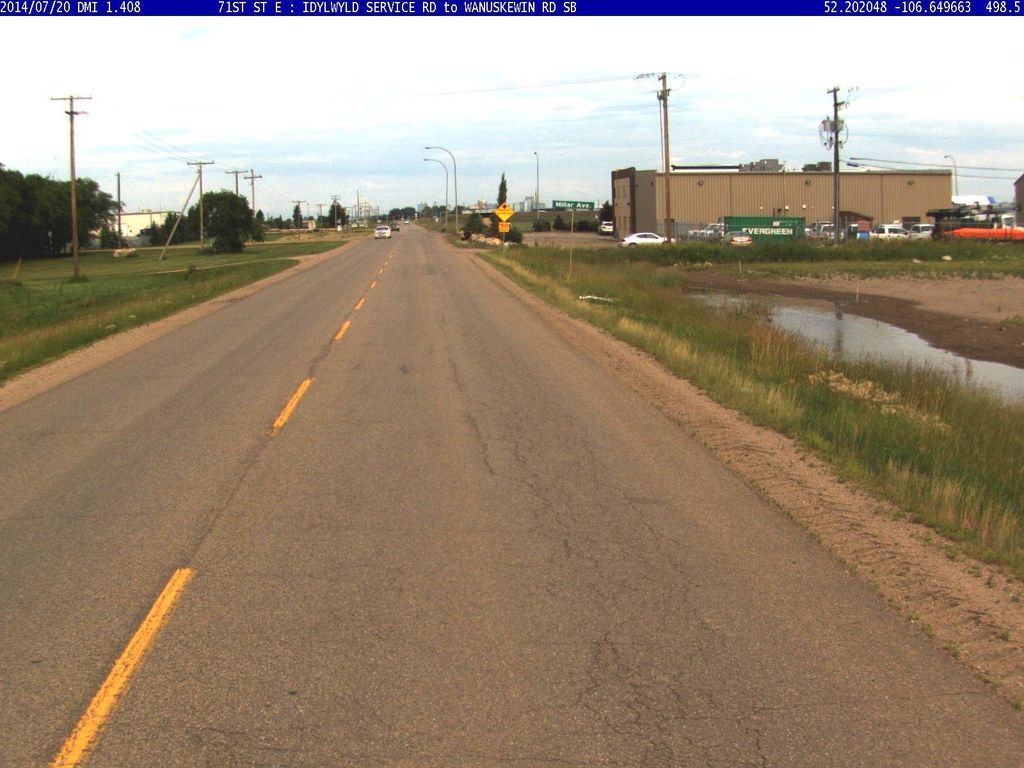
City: saskatoon